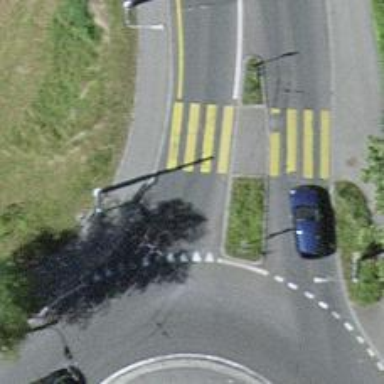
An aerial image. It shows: Secondary road with asphalt surface and trolley wires.